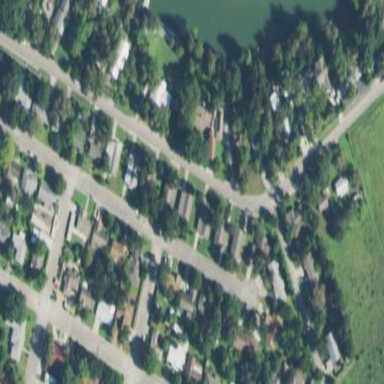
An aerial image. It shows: Residential area in subdivision.